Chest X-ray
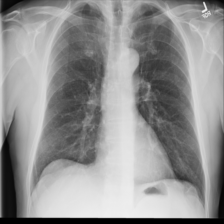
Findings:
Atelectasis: negative
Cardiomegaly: negative
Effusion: negative
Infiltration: negative
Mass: negative
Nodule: negative
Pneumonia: negative
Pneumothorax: negative
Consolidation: negative
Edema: negative
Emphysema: negative
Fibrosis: negative
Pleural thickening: negative
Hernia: negative